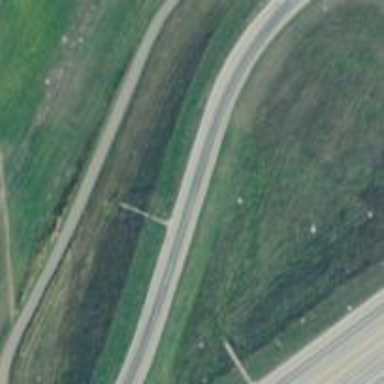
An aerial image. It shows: Trunk link highway.